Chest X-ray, PA view. Patient: 61 years old, sex M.
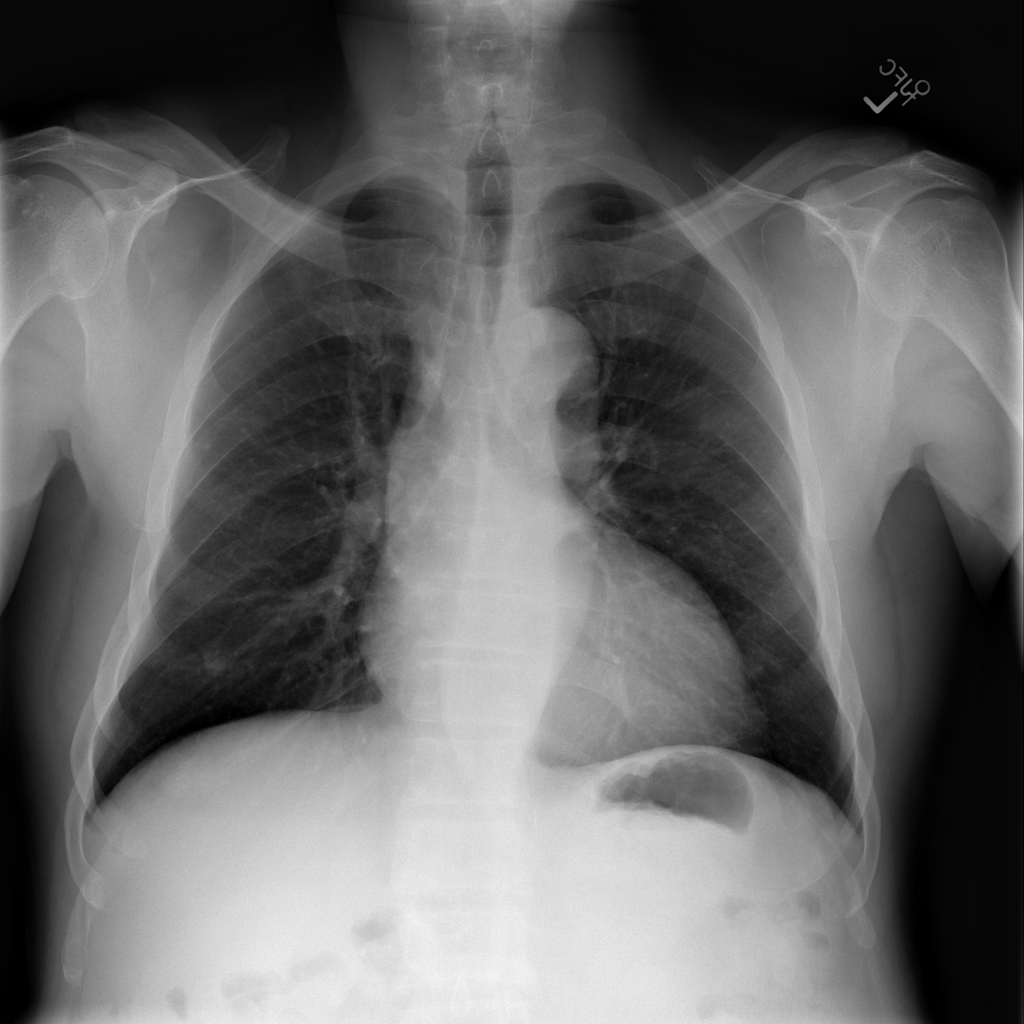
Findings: No Finding